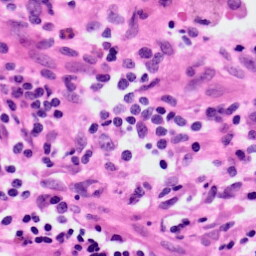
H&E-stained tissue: Lung